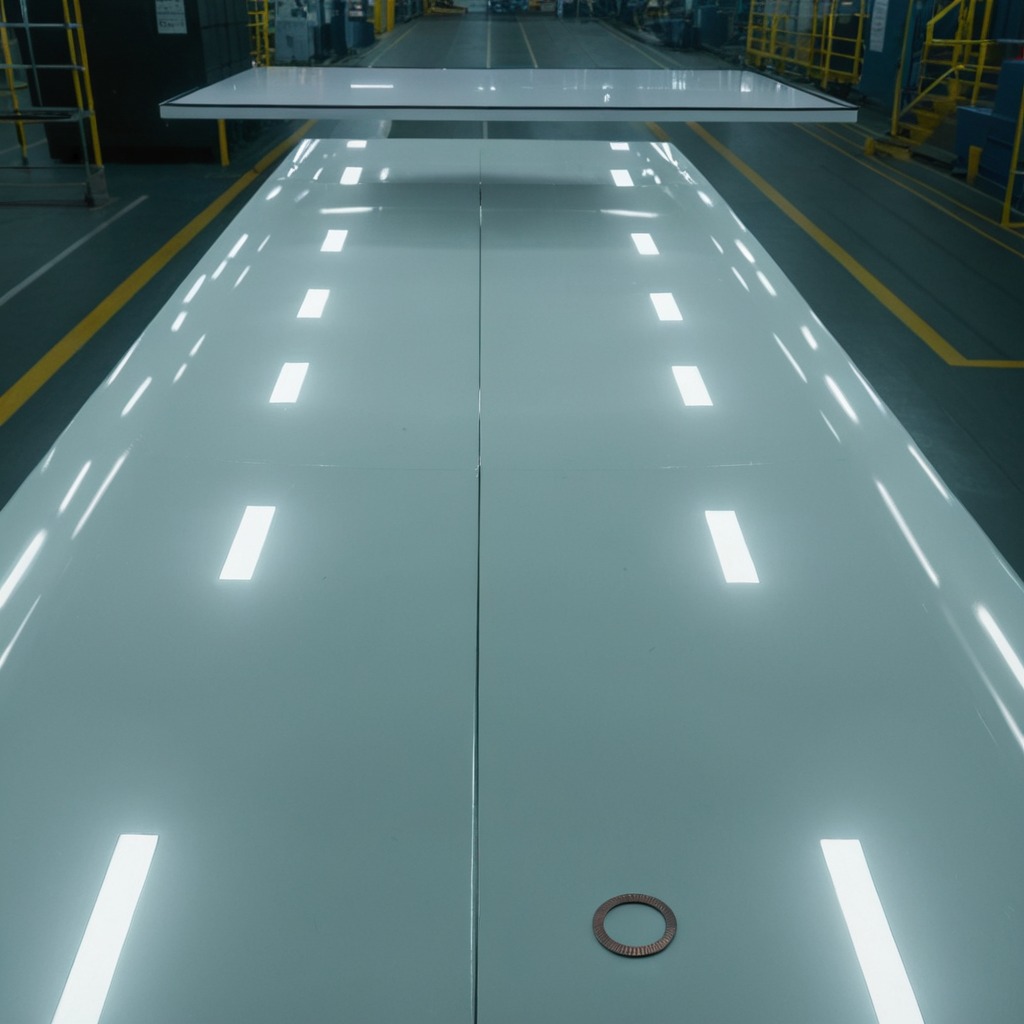
A flat metal washer is lying on the table.